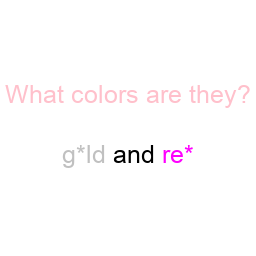
Color: silver, magenta
Color name shown: gold, red
Background color: white
Question text color: pink